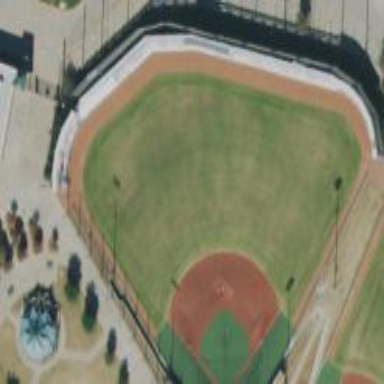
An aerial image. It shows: Baseball pitch for leisure land.